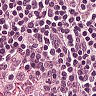
Metastatic tissue present: no